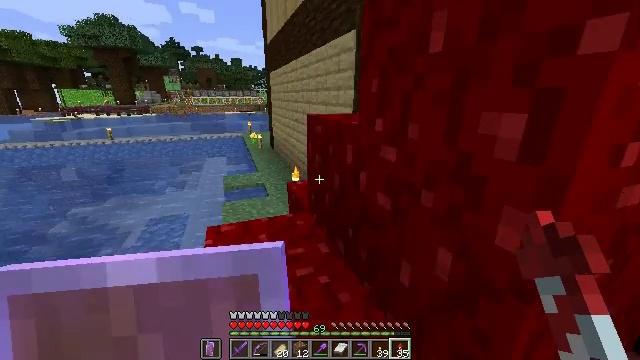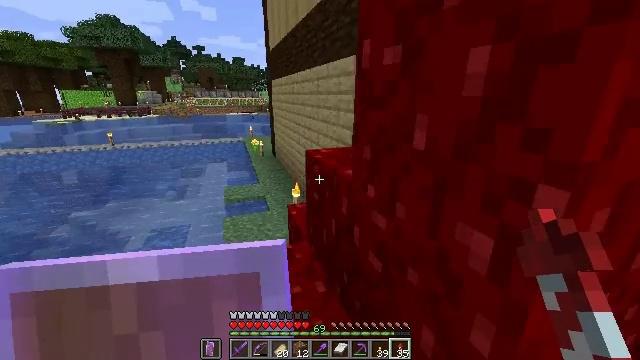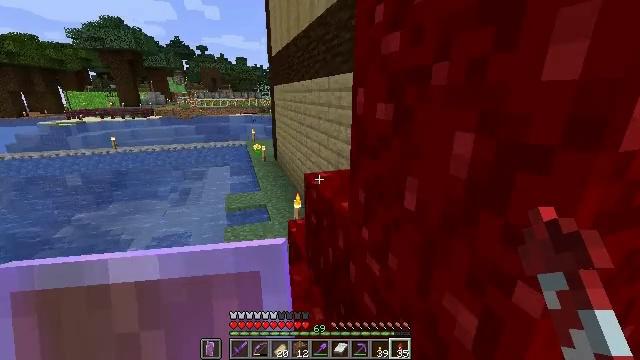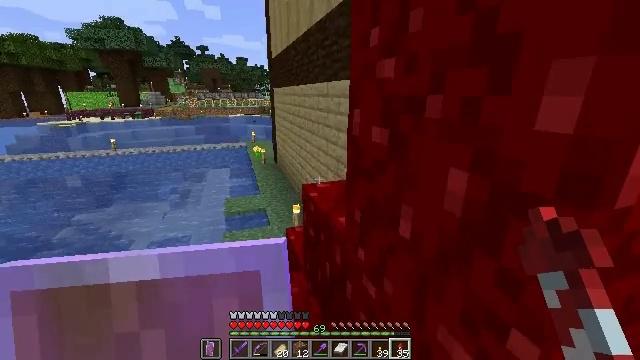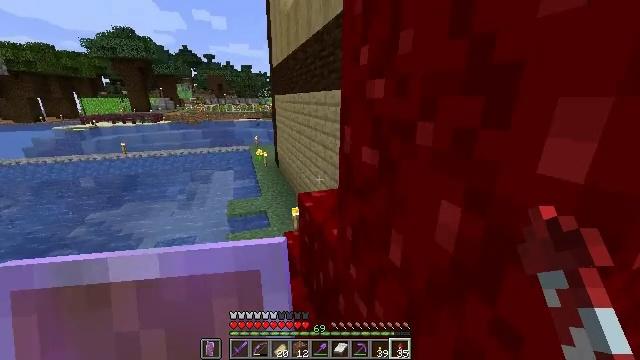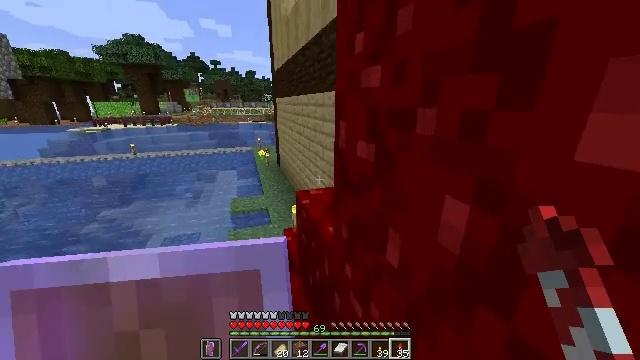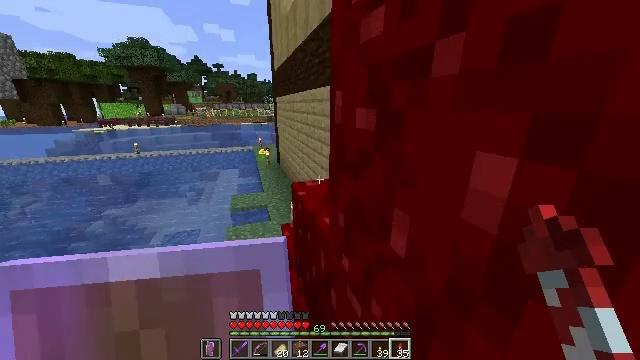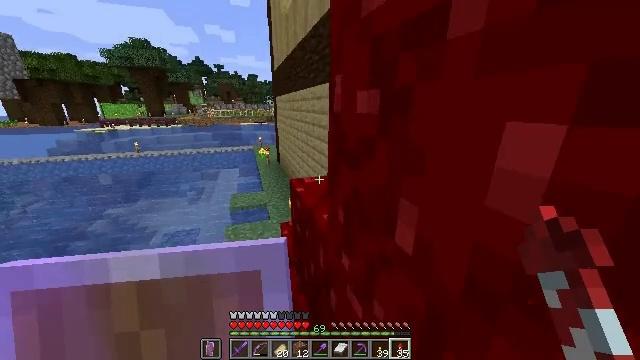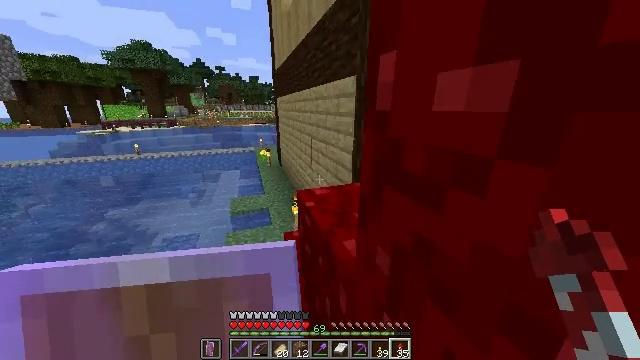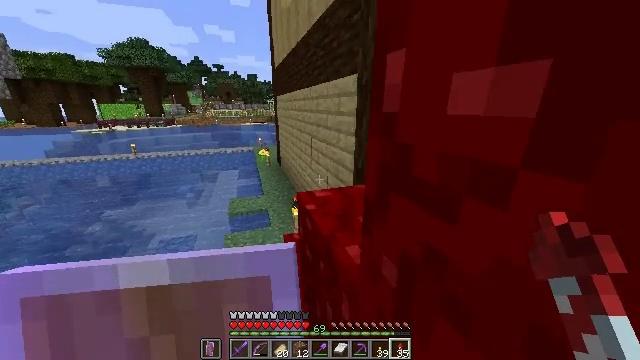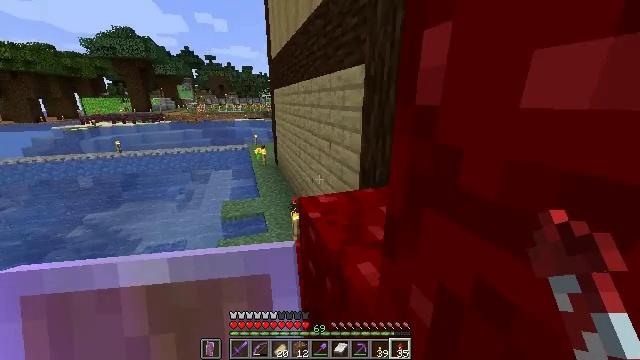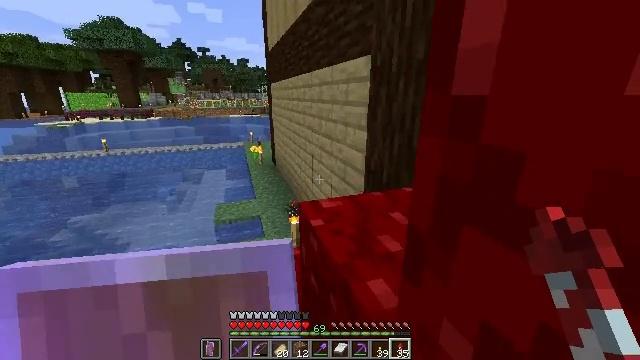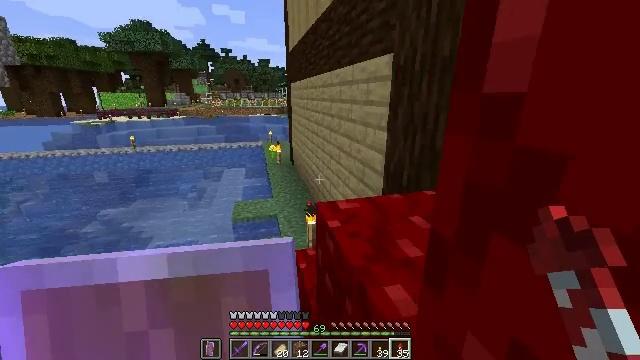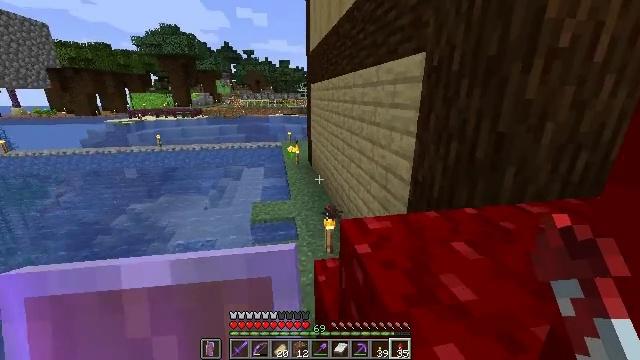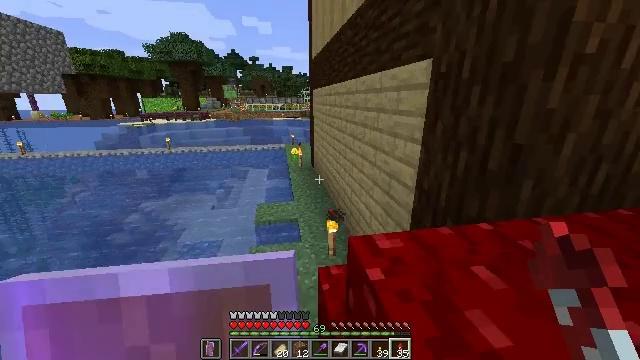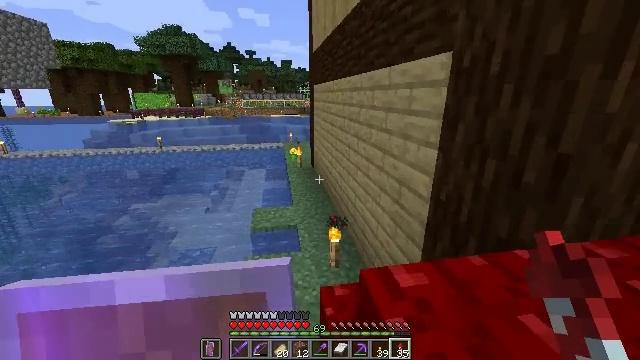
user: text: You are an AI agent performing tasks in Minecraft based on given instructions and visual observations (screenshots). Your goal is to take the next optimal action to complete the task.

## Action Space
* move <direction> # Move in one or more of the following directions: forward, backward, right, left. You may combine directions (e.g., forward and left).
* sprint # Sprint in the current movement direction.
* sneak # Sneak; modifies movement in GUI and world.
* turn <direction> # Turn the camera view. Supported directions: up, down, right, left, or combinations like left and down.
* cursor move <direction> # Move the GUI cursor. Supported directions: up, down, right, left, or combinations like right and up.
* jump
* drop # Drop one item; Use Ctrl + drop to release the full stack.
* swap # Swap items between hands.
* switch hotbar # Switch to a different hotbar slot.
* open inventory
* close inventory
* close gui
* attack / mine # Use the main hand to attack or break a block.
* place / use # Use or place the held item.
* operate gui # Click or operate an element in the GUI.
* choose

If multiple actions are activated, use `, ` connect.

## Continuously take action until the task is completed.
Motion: motion action
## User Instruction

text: craft item air
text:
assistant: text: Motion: move forward, sprint, jump
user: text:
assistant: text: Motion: move forward, sprint, jump
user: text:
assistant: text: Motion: move forward, sprint, jump
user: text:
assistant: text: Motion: move forward, sprint
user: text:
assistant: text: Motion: move forward, sprint
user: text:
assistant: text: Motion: move forward, sprint
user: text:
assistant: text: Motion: move forward, sprint
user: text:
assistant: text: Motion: move forward, sprint
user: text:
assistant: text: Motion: sprint
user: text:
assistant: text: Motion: sprint
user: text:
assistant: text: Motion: sprint
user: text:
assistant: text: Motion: move forward, sprint, turn left
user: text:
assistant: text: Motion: move forward, sprint, turn left
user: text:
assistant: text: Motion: move forward, sprint
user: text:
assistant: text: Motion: move forward, sprint
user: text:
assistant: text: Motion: move forward, sprint
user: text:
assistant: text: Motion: move forward, sprint
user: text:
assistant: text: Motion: move forward, sprint
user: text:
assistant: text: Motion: move forward, sprint
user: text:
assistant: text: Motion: move forward, sprint
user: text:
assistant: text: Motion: move forward, sprint
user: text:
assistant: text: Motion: move forward, sprint
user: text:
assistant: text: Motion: move forward, sprint
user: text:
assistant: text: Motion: move forward, sprint
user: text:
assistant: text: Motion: move forward, sprint
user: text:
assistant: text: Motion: move forward, sprint
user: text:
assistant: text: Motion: move forward, sprint
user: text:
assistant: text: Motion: move forward, sprint
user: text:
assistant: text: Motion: move forward, sprint
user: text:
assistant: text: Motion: move forward, sprint